The image is a wavelet scalogram (time versus scale/frequency) of a rolling-element bearing's vibration signal. Classify the bearing condition as one of: normal, inner_race, outer_race, ball.
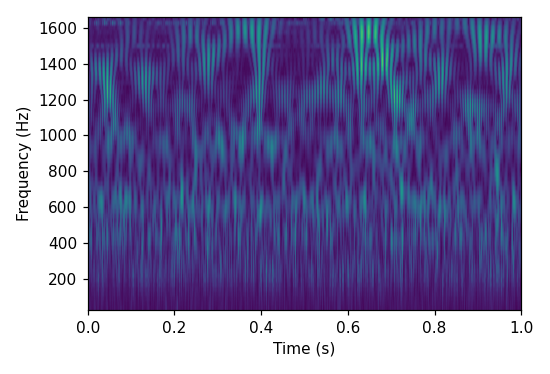
Answer: outer_race